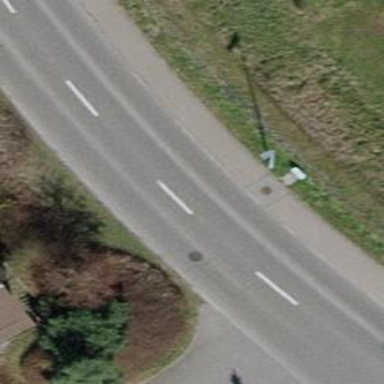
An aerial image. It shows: Secondary road with asphalt surface and separate sidewalk.